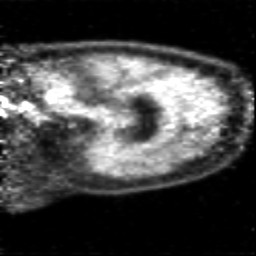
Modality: PET
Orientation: sagittal
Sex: male
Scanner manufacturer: siemens